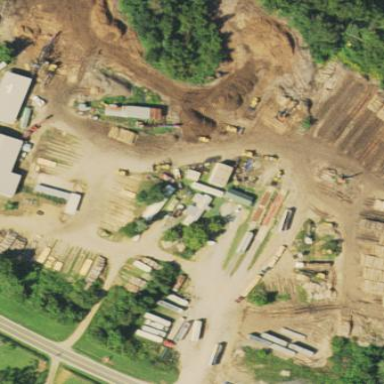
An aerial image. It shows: Building used as sawmill.